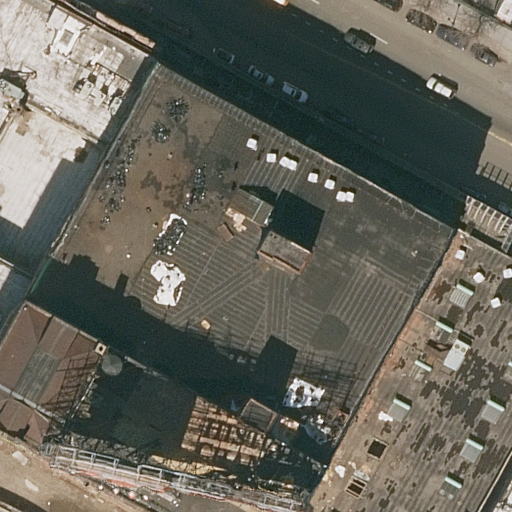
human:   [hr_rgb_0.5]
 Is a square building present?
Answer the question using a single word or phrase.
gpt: no

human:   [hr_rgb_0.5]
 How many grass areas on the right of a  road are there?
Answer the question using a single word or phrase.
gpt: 0

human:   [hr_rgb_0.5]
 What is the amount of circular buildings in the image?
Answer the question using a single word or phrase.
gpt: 0

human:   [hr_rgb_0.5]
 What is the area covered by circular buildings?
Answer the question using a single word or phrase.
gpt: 0m2

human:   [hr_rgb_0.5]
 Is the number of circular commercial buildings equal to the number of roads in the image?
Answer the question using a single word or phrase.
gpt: no

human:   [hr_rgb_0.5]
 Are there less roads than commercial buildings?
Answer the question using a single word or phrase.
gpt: no

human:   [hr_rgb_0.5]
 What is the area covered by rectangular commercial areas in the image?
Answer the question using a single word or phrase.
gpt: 0m2

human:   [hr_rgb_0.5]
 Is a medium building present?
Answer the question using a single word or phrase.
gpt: yes

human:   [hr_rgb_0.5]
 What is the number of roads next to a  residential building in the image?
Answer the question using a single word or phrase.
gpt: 2

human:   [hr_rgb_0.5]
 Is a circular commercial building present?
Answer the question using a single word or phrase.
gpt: no

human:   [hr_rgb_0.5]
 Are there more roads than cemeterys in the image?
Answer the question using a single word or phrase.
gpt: yes

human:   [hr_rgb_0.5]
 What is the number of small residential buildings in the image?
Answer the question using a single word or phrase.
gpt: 1

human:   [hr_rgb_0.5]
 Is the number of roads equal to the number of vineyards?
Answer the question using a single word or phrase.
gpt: no

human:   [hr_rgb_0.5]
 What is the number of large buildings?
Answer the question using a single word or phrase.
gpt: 4

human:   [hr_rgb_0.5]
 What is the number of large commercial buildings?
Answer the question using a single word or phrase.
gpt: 0

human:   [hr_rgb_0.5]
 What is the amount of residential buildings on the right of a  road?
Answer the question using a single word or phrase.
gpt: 2

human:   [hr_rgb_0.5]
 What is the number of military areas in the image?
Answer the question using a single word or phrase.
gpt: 0

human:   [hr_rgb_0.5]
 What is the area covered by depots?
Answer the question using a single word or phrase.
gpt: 0m2

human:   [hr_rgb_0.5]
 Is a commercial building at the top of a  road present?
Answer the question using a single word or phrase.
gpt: no

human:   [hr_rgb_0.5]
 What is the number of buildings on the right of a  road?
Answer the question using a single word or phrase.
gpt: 2

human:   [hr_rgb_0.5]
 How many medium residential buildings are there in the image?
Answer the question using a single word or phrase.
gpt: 1

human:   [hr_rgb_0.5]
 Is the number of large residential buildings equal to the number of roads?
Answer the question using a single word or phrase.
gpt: no

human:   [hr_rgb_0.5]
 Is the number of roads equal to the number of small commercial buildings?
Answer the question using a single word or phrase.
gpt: no

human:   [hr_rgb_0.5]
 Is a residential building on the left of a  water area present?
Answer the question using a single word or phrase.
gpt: no

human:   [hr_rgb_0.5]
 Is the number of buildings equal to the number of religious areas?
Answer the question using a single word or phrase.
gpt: no

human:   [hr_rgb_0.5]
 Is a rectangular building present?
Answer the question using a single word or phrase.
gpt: yes

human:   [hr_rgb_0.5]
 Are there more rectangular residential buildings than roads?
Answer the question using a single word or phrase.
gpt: yes

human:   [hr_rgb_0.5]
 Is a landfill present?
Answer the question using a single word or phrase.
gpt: no

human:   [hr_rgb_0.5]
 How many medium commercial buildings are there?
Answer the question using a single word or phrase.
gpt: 0

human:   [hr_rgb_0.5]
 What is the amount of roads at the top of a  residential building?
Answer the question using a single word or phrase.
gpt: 2

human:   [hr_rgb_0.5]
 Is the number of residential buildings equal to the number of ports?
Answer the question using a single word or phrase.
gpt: no

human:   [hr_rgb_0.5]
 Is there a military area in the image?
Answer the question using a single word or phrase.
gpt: no

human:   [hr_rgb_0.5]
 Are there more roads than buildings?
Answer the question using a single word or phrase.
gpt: no

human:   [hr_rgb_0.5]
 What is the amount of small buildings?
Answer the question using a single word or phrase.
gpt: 1

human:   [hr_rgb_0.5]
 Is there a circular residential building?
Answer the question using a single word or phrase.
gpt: no

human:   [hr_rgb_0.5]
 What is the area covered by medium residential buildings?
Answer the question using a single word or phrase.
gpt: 417m2